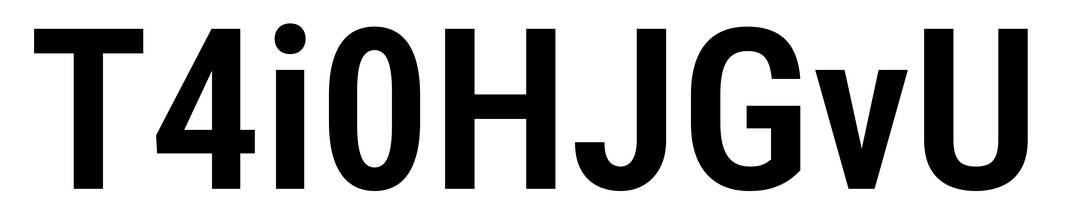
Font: Roboto_Condensed_SemiBold